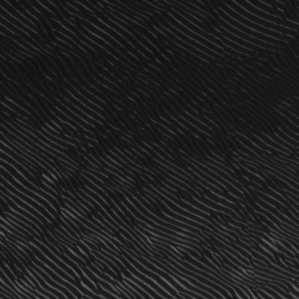
Label: frost